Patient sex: M
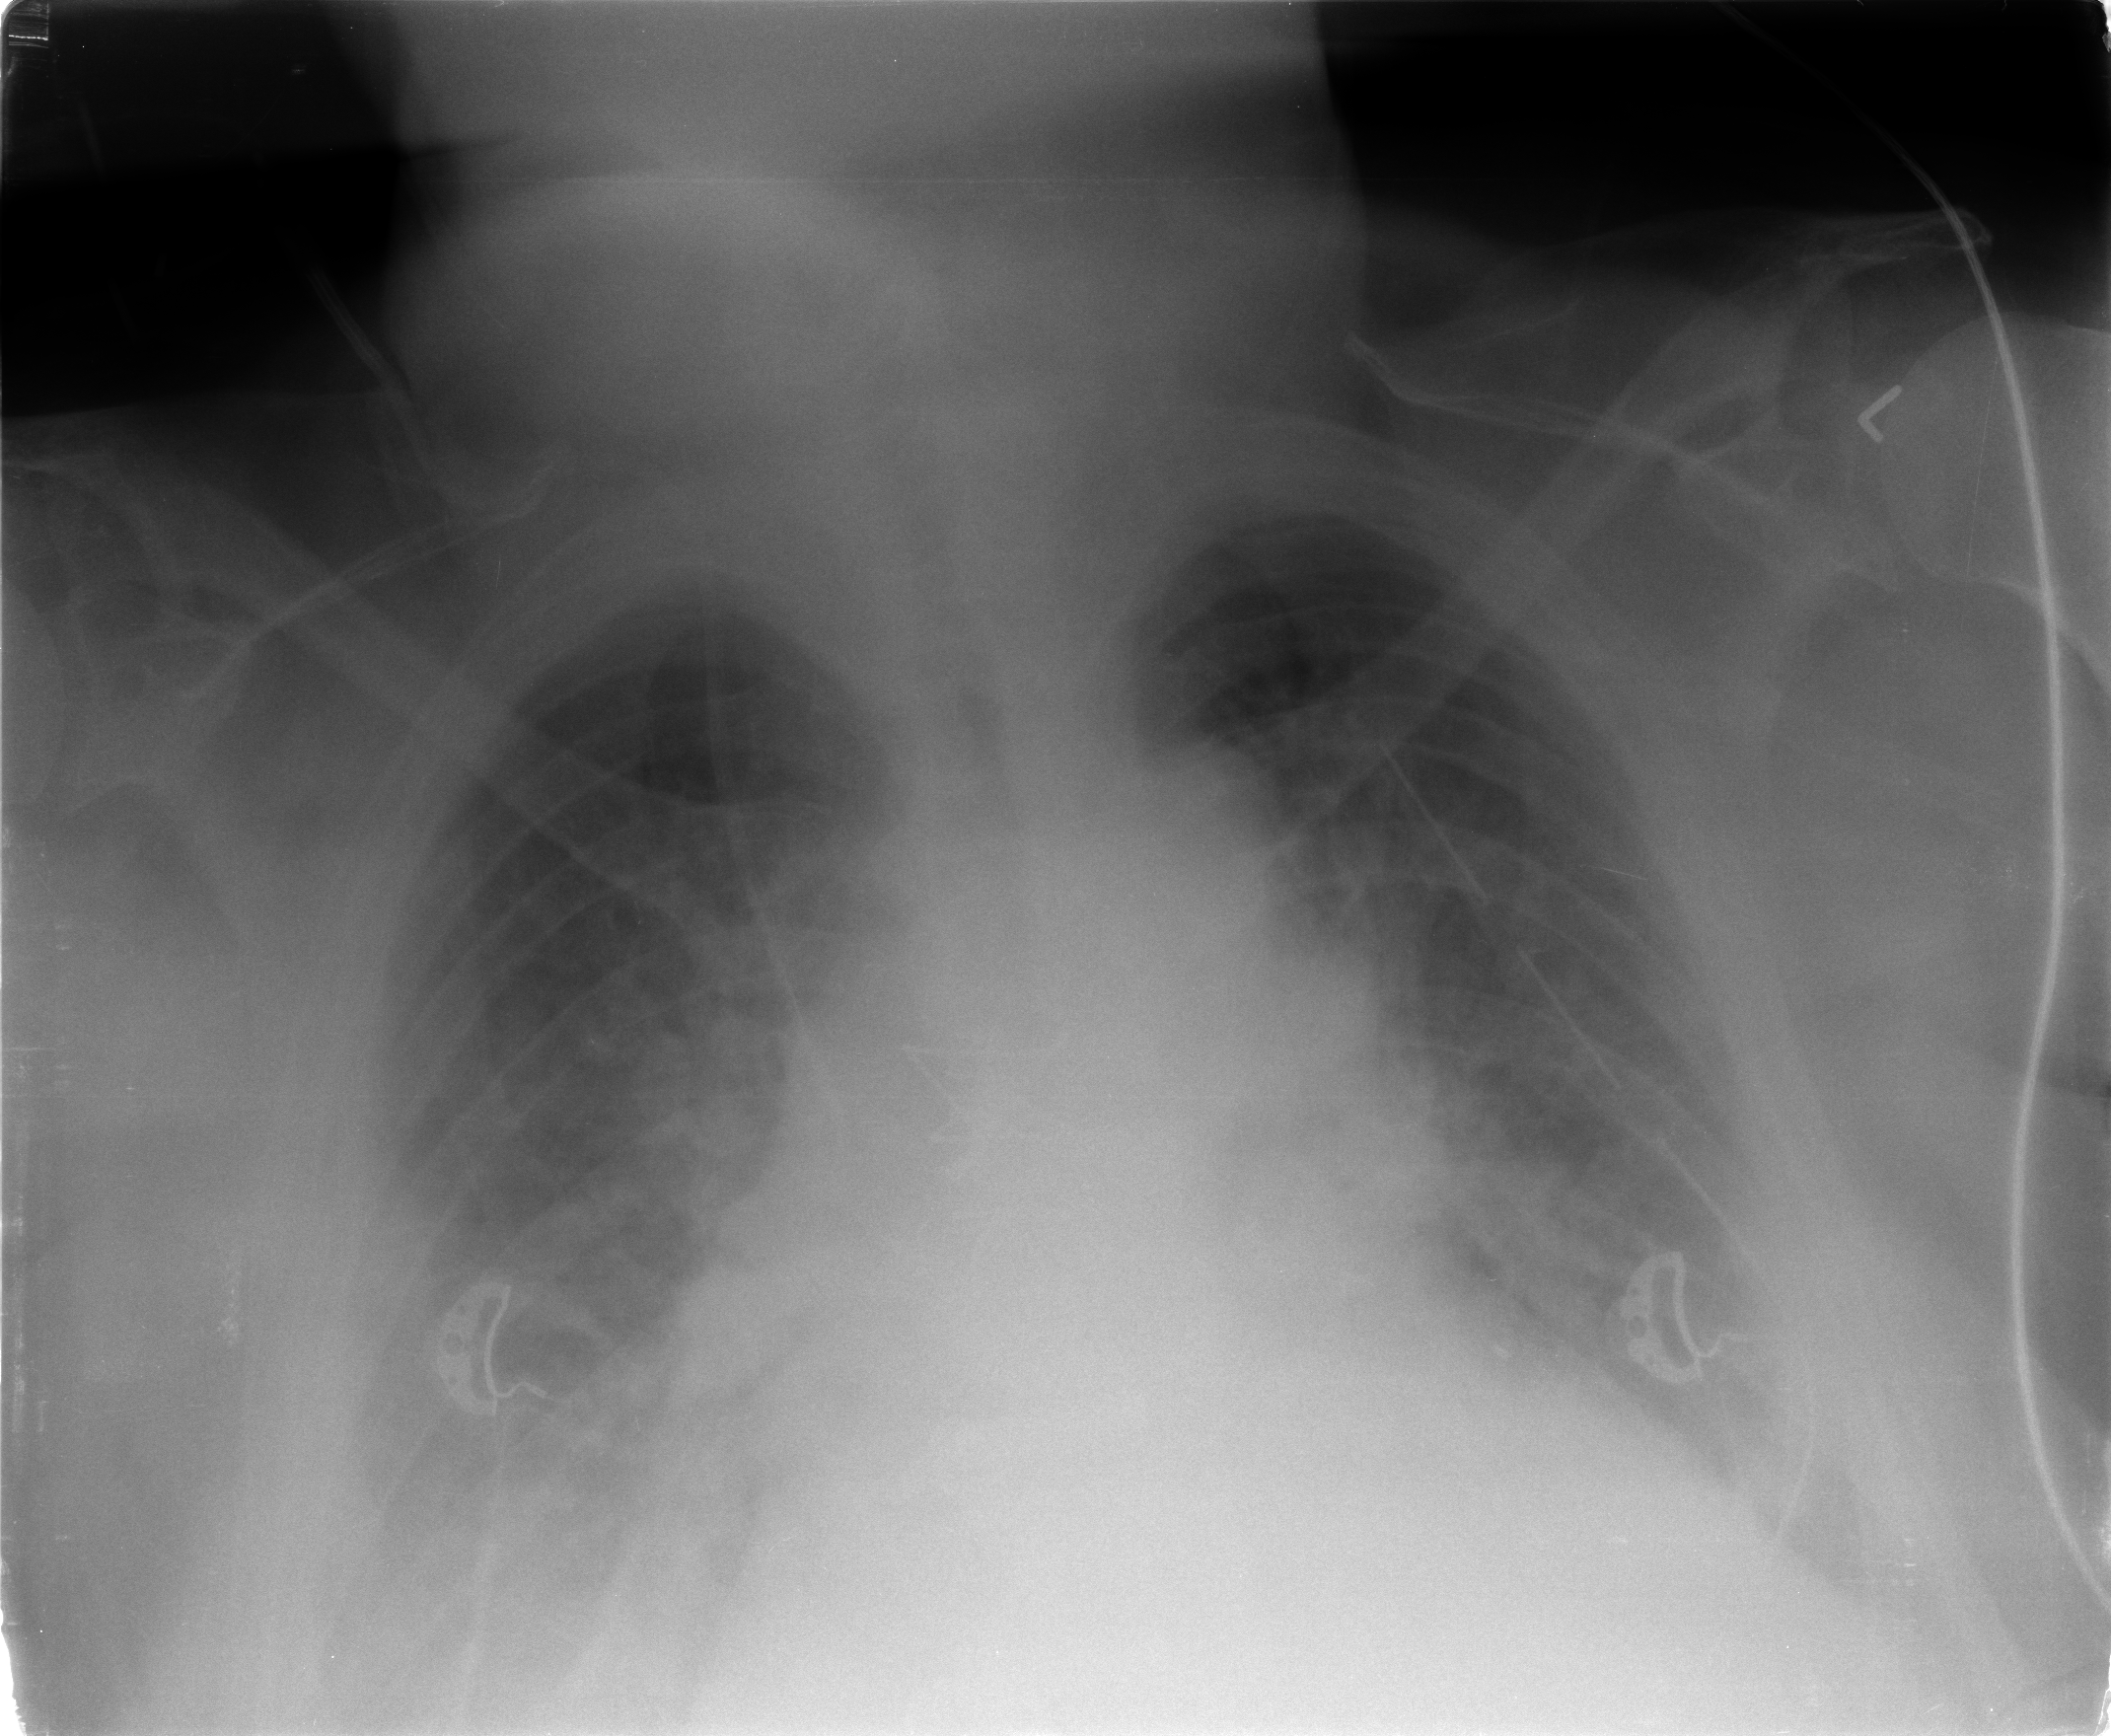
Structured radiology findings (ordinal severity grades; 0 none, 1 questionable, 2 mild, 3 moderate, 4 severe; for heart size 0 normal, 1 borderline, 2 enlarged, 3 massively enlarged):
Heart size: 2
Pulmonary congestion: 3
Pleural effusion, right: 2
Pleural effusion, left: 2
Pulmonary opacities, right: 0
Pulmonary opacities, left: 0
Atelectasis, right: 2
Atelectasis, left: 2